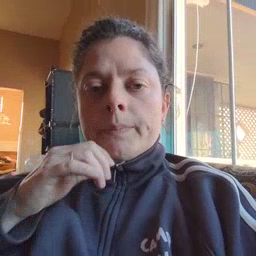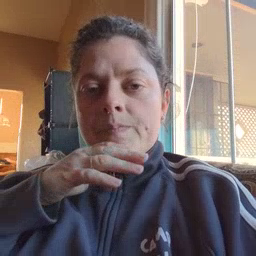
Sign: toy